Aerial crown-view tile of a tropical tree (Barro Colorado Island, Panama), acquired 20241014:
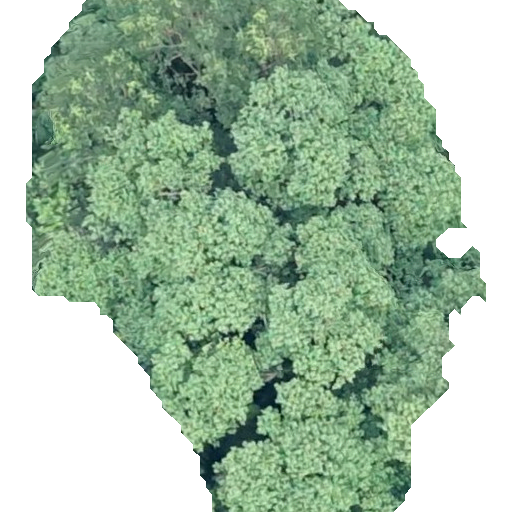
Species: Hieronyma alchorneoides
GBIF accepted scientific name: Hieronyma alchorneoides
Crown area: 317.433 m²